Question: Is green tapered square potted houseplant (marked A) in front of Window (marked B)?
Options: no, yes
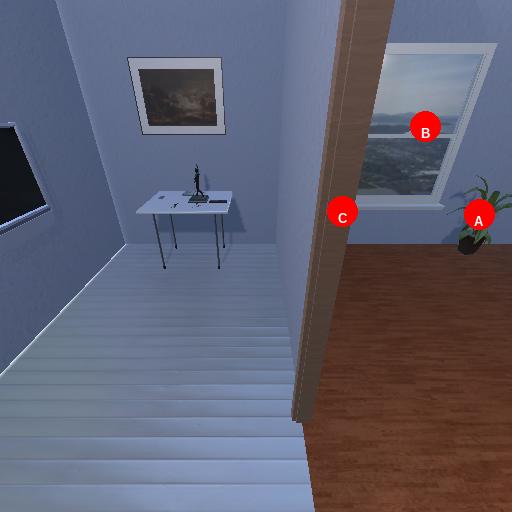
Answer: no